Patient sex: M
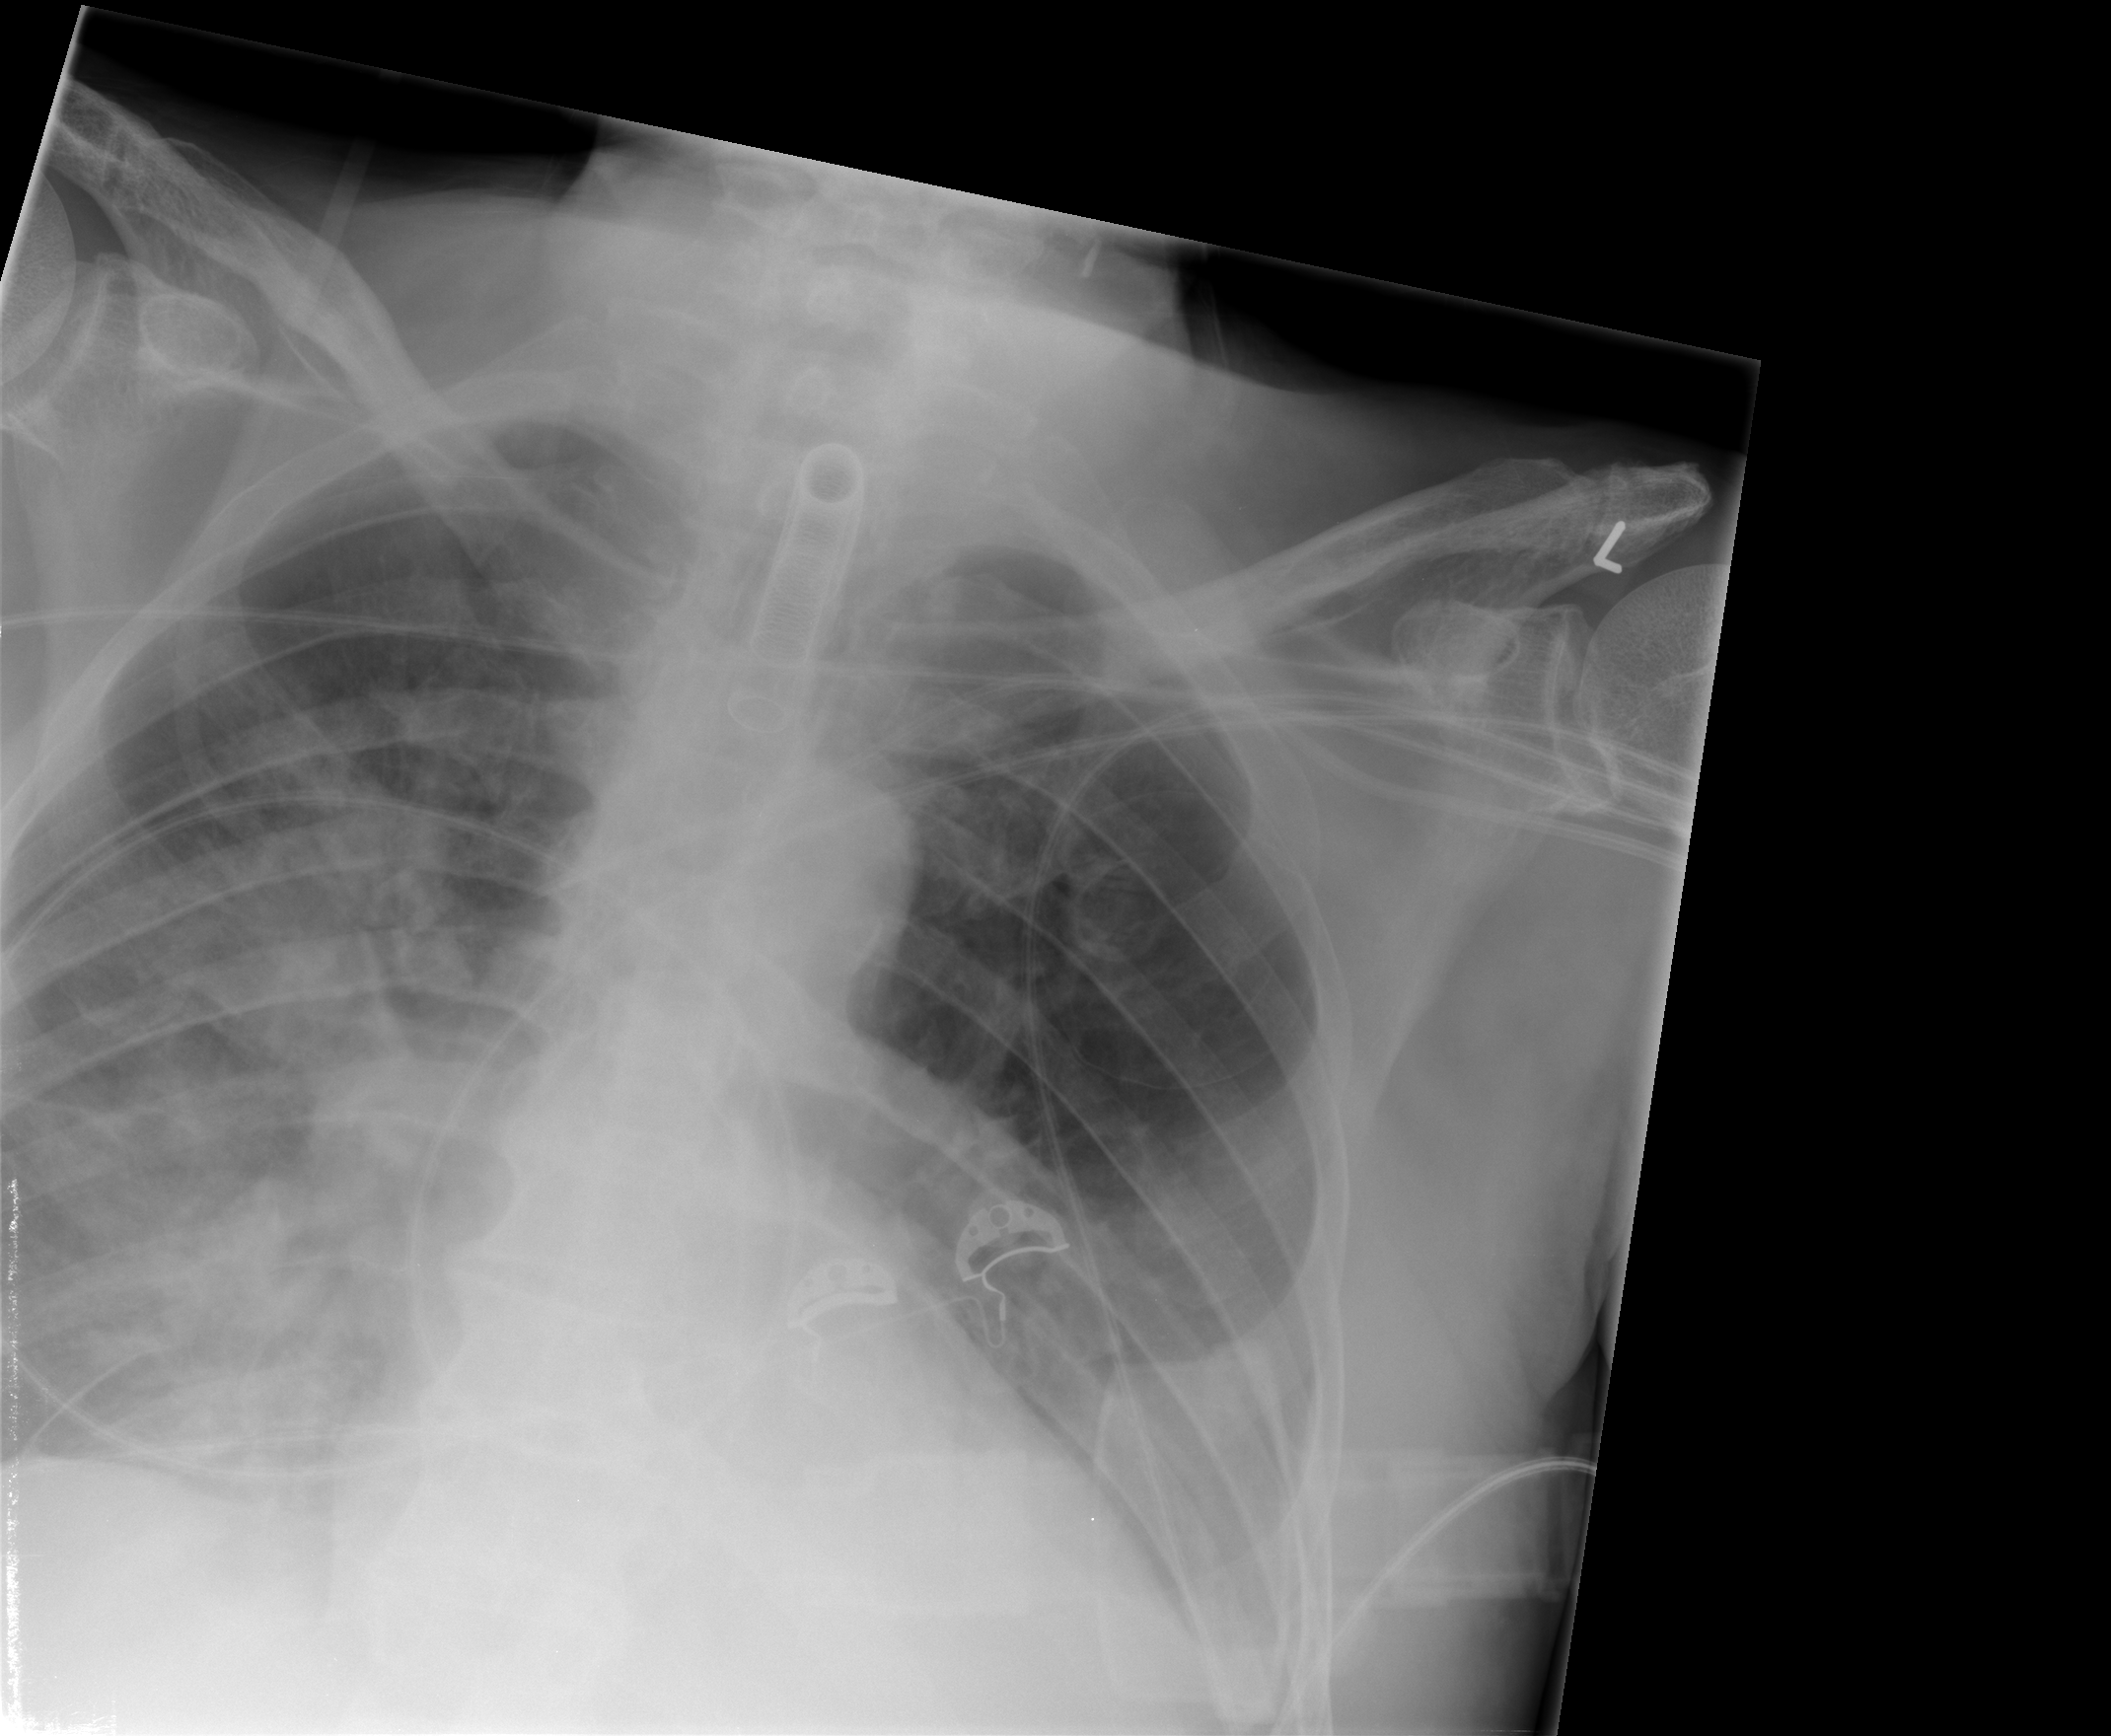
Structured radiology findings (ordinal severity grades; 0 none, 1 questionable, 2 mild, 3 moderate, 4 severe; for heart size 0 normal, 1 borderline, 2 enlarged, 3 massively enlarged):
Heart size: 2
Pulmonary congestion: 1
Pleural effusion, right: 2
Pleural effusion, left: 2
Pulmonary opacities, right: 3
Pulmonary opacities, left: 1
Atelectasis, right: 2
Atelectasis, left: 1